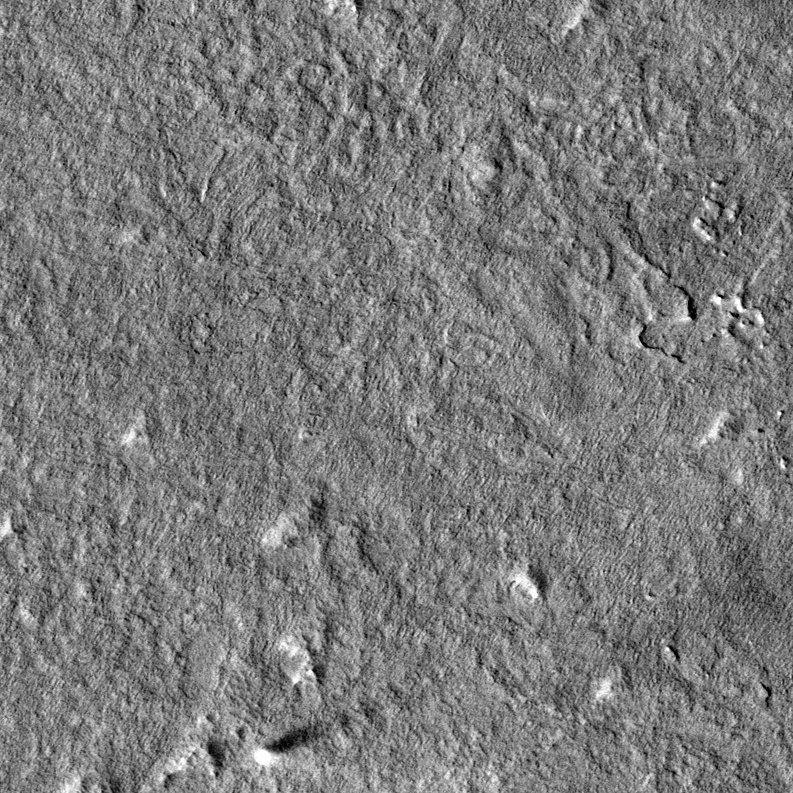
Label: dustdevil